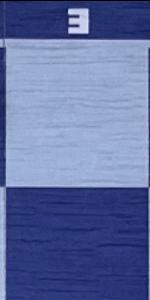
Label: Empty